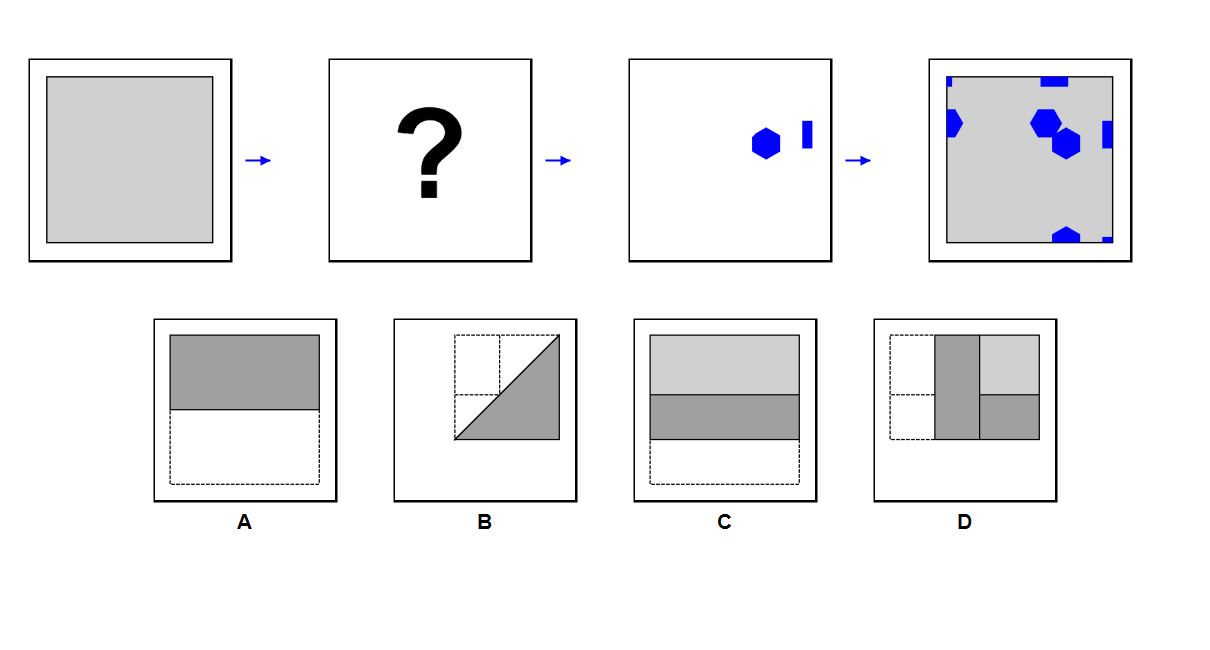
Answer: A